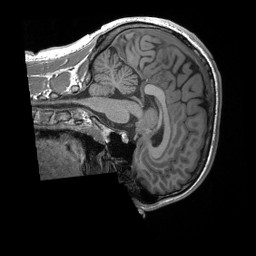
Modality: T1w
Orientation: sagittal
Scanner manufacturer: siemens
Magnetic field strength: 3 T
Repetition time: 2.4 s
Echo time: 0.00224 s